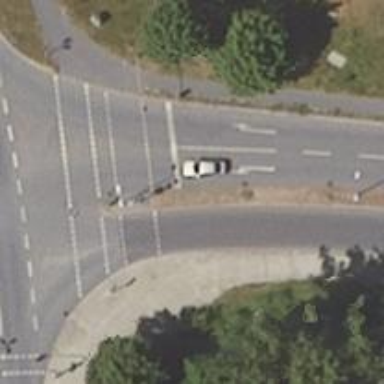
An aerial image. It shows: Road with traffic signals at crossing.